Interaction volume radius: 5 \u00c5
Interaction volume height: 20 \u00c5
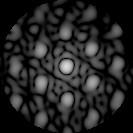
Disorder parameter: 0.4767